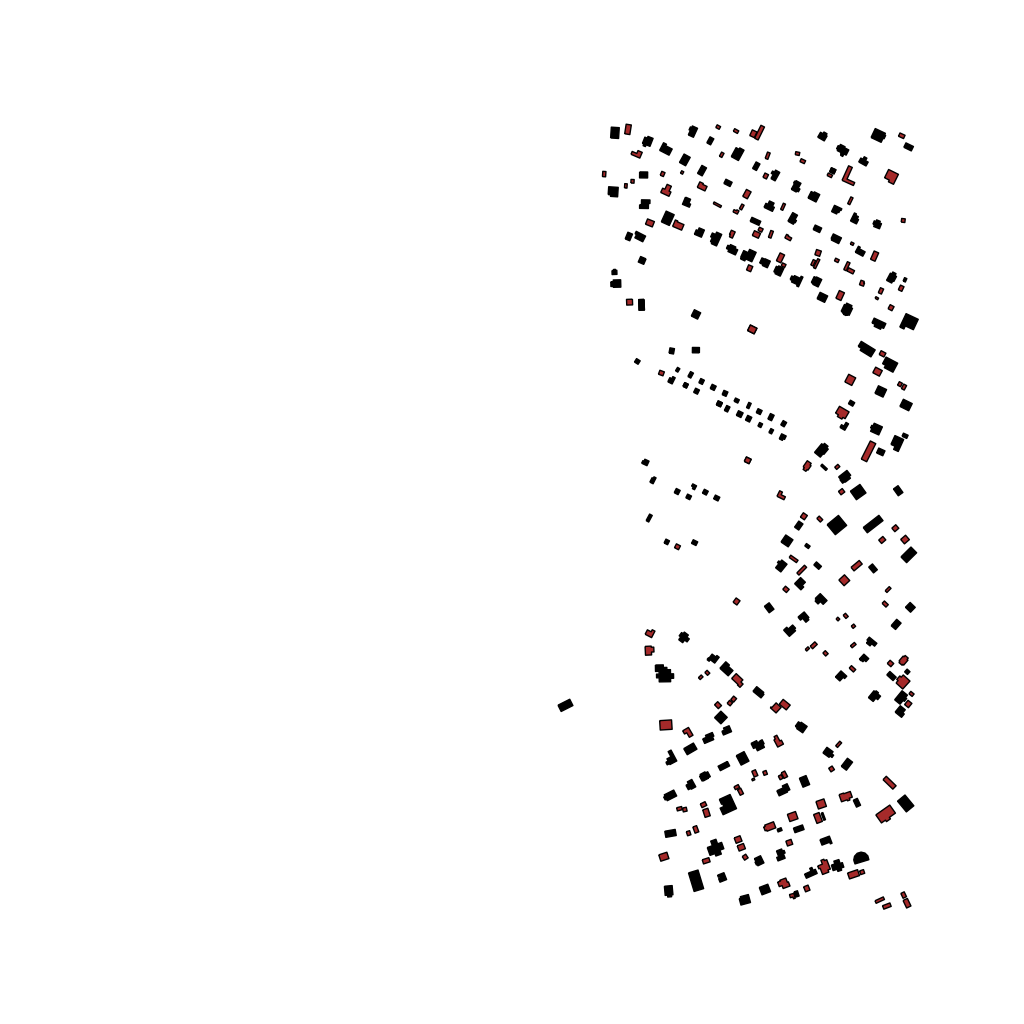
Tags: overhead vector_map, agriculture, recreation, residential, special, individual_rise, low_rise, density_3, Building, Facility, 1.0 km²